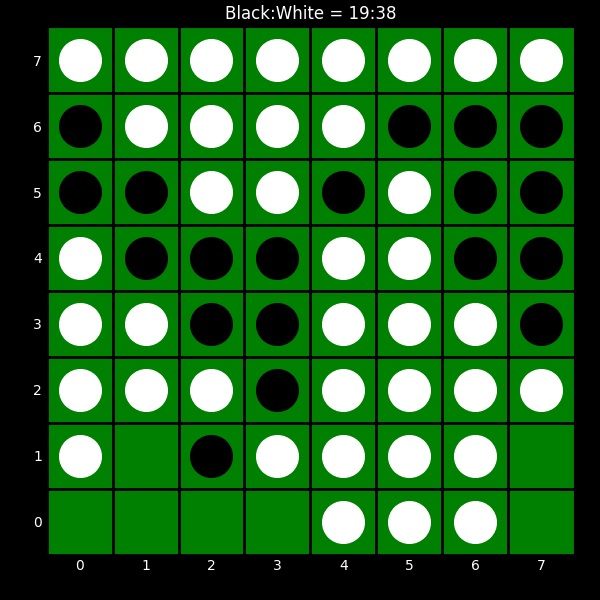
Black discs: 19
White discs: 38